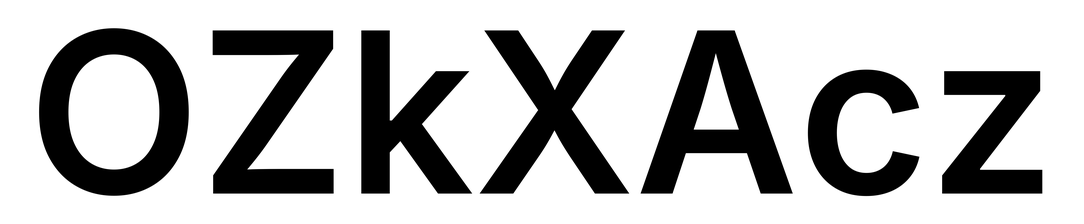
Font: Inter_SemiBold